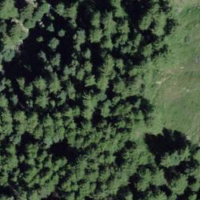
EUNIS habitat code: 43
Species observed at this site:
Nucifraga caryocatactes